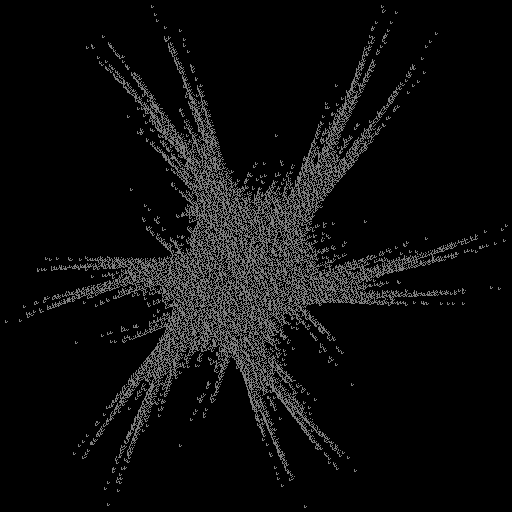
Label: gaku